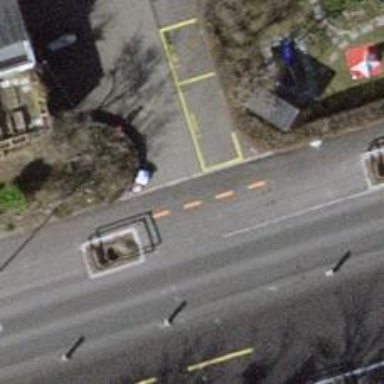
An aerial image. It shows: Unmarked crossing with traffic calming table on the road.